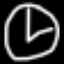
Label: clock